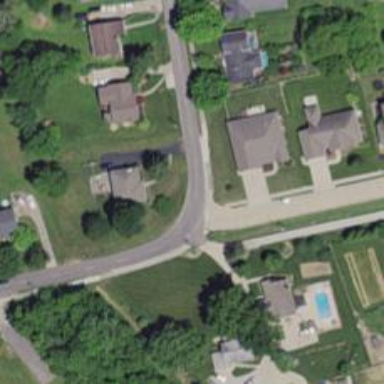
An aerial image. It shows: Residential road.